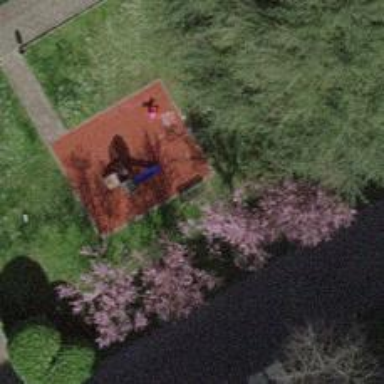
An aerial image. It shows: Bench for seating.